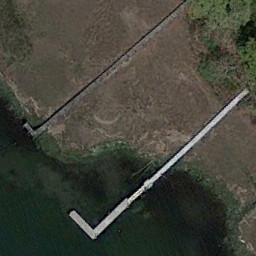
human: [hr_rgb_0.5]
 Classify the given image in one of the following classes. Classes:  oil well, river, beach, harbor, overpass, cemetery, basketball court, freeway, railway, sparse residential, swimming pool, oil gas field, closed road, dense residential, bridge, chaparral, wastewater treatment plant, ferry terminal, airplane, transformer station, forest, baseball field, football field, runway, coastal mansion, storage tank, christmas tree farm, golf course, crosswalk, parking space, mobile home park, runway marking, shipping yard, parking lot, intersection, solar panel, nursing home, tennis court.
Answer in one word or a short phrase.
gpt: ferry terminal